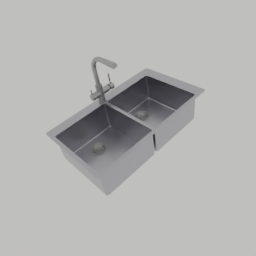
Label: appliances